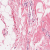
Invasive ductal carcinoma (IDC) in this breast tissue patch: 0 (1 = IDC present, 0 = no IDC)